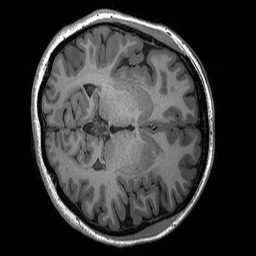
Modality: T1w
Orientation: axial
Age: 20
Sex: female
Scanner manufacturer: siemens
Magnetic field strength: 3 T
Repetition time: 2.3 s
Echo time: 0.00298 s